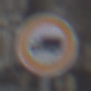
Verkehrszeichen: VerbotFuerKraftfahrzeugeUeberDreiKommaFuenfTonnen
Umgebung: Outdoor, Urban
Tageszeit: MorningAfternoon
Wetter: PartlyCloudy
Licht: Natural
Jahreszeit: NotSpecified
Kontrast: LowContrast